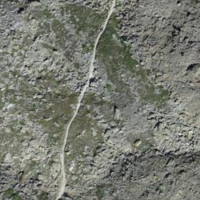
EUNIS habitat code: 48
Species observed at this site:
Dryas octopetala
Gentiana verna
Geum reptans
Bartsia alpina